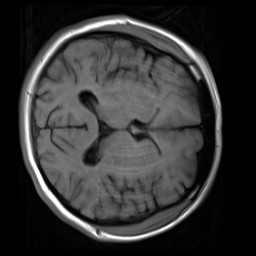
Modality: T1w
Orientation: axial
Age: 25
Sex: female
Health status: healthy
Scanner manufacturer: siemens
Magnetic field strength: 3 T
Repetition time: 4.1 s
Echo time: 0.0085 s